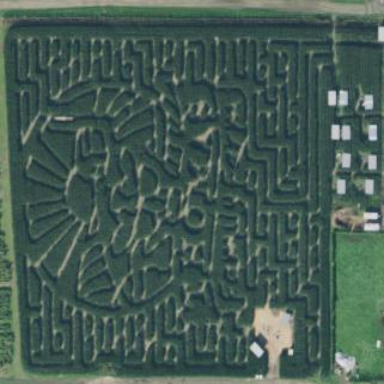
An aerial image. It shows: Corn maze located on farmland. The maze is popular attraction for tourists.